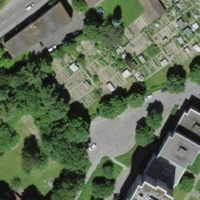
EUNIS habitat code: 53
Species observed at this site:
Lapsana communis